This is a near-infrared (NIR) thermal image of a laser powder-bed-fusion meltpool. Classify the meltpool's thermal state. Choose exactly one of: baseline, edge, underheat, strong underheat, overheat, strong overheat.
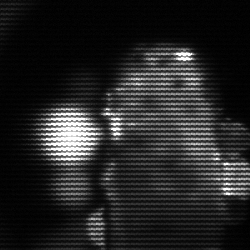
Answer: strong underheat